Question: I am trying to add a corner stamp, however is not being displayed properly, i think there is an issue with the js code.
This is the official demo <URL>
This is where I am adding it to <URL>
This is the JS <URL>
I tried adding the following code on top of the JS code in the file but it still doesnt work..
'''
$.Isotope.prototype._masonryResizeChanged = function() {
return true;
};
$.Isotope.prototype._masonryReset = function() {
// layout-specific props
this.masonry = {};
this._getSegments();
var i = this.masonry.cols;
this.masonry.colYs = [];
while (i--) {
this.masonry.colYs.push( 0 );
}
if ( this.options.masonry.cornerStampSelector ) {
var $cornerStamp = this.element.find( this.options.masonry.cornerStampSelector ),
stampWidth = $cornerStamp.outerWidth(true) - ( this.element.width() % this.masonry.columnWidth ),
cornerCols = Math.ceil( stampWidth / this.masonry.columnWidth ),
cornerStampHeight = $cornerStamp.outerHeight(true);
for ( i = Math.max( this.masonry.cols - cornerCols, cornerCols ); i < this.masonry.cols; i++ ) {
this.masonry.colYs[i] = cornerStampHeight;
}
}
};
'''

Any help is appreciated
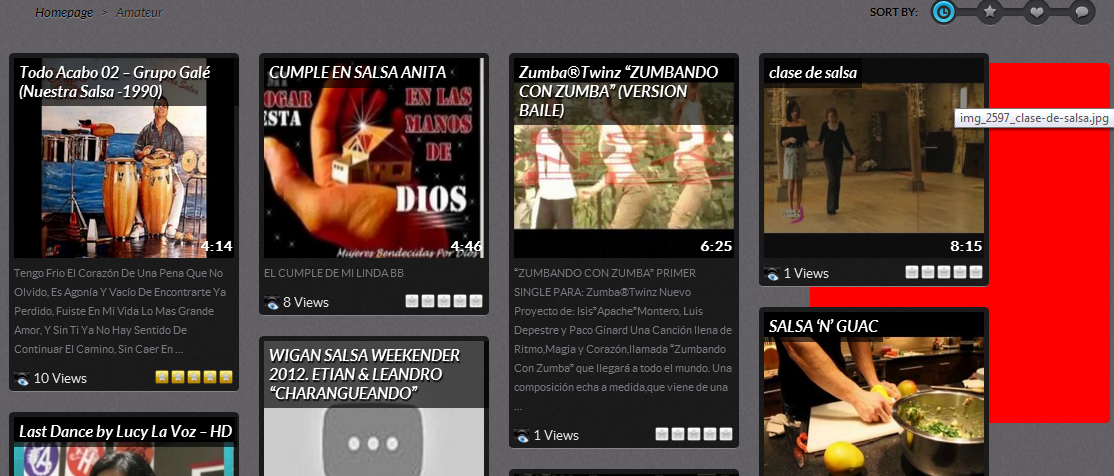
Answer: <URL> usually works.